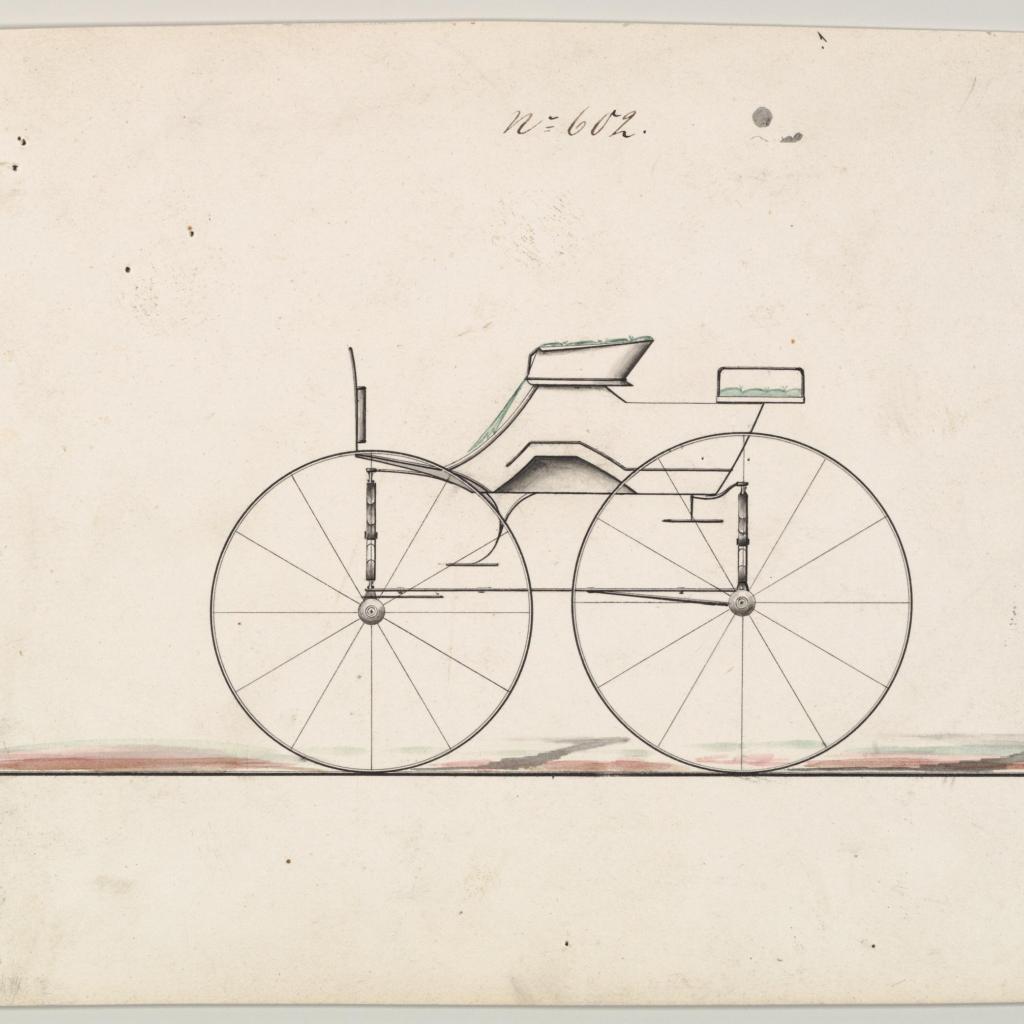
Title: Design for Wagon, no. 602
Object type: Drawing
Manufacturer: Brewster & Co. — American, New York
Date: ca. 1865
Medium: pen and black ink, watercolor
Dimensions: sheet: 6 1/16 x 8 13/16 in. (15.4 x 22.4 cm)
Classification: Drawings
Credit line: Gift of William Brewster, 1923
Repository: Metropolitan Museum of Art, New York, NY